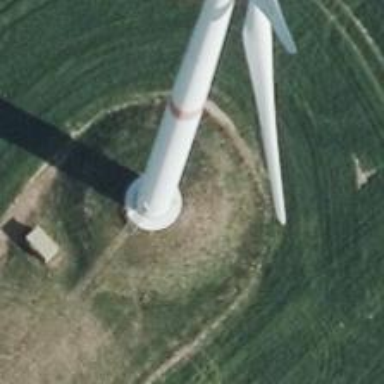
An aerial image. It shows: Wind generator powered by horizontal-axis wind turbine.